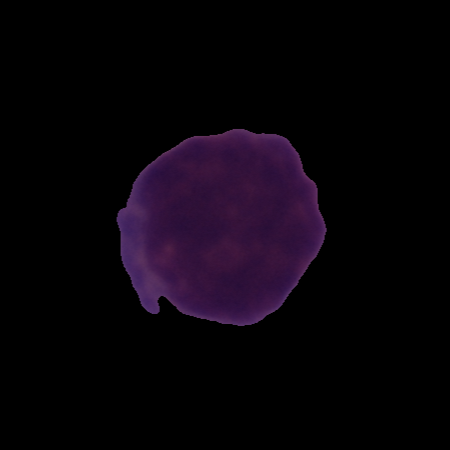
Label: cancer